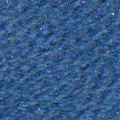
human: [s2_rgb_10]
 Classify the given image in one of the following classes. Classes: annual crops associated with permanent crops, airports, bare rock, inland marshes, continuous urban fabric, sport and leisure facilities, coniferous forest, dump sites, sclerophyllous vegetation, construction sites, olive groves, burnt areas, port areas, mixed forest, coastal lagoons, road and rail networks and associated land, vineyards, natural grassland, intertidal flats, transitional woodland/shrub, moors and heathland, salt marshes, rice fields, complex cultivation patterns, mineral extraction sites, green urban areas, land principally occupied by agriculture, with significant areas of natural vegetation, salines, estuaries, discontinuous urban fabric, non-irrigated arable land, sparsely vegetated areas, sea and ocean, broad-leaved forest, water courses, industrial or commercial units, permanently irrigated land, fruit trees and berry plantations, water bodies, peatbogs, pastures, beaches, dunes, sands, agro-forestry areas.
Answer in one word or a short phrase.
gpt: sea and ocean